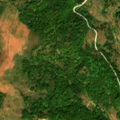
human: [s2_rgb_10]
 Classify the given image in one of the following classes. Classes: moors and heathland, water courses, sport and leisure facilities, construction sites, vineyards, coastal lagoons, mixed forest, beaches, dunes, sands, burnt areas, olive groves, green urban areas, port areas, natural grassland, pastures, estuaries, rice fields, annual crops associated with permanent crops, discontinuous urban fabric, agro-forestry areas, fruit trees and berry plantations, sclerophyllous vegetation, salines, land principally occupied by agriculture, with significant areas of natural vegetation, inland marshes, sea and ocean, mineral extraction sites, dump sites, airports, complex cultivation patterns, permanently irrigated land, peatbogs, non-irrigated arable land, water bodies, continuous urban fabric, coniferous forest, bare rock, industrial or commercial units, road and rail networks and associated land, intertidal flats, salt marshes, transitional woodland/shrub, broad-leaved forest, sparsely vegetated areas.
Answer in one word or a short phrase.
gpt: broad-leaved forest, natural grassland, transitional woodland/shrub